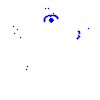
Particle: kaon